Question: I cannot figure out how to edit a menu in dotCMS. I have been assigned the task of removing an item off a menu. If I login to dotCMS and navigate to the URL it will show the page integrated with the CMS. It shows a up-down arrow box for adjusting the order of the menu items. I cannot, however, find how to add/remove/rename the items. If I click on the up/down arrows it forwards me to a menu-reordering page. It does not give any links to further manage the menu from there. I did some searches in Website > Links without any luck.

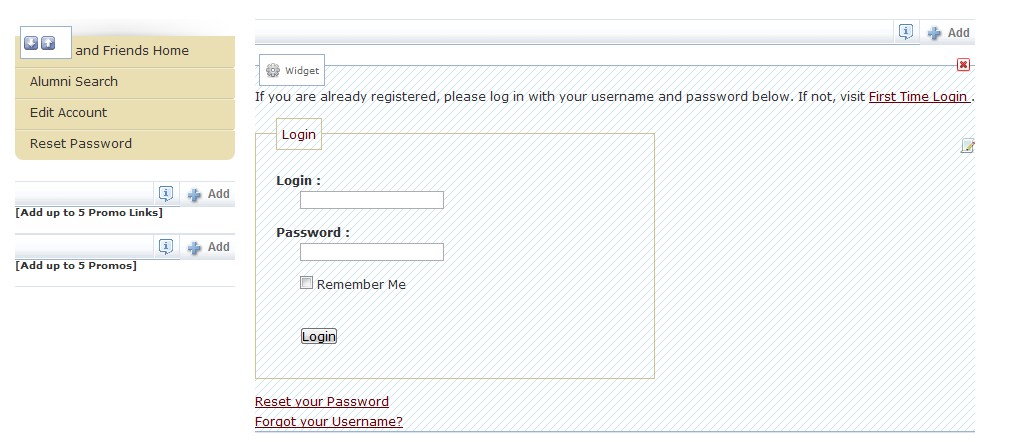
Answer: Pages or directories are included in te menu if it has the option "show on menu" checked. You can uncheck it by going to the website tab in the cms and right click on te page or the directory you want to exclude. Click on properties in the context menu and in the new page uncheck the "show on menu" checkbox. The checkbox could be on the second tab, just look for it there, you'll fin it easy enough. Hope this helps.